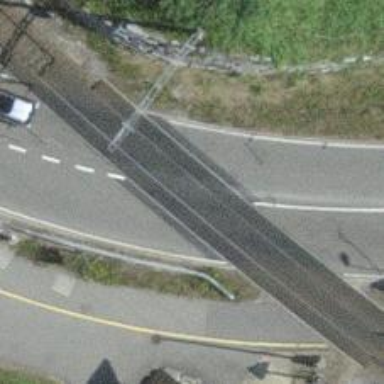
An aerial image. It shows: Level railway crossing with flashing lights. The barrier at the crossing is of the double half type.